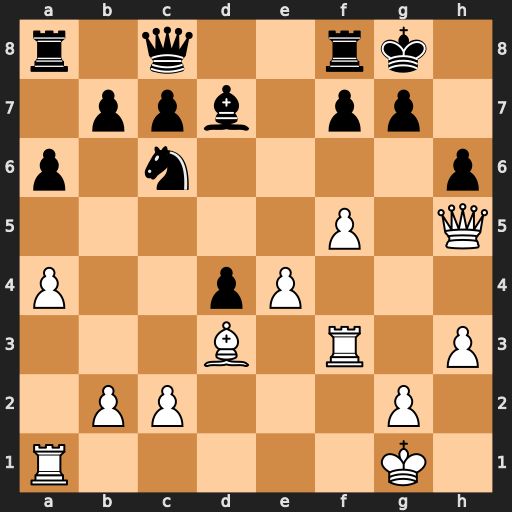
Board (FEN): r1q2rk1/1ppb1pp1/p1n4p/5P1Q/P2pP3/3B1R1P/1PP3P1/R5K1
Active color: w
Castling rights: -
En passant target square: -
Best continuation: f6 Bg4 hxg4